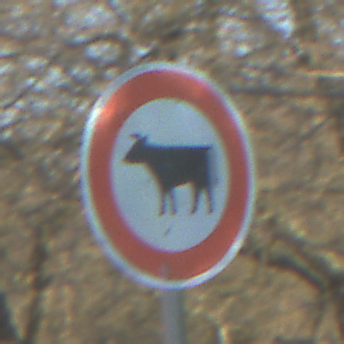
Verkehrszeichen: VerbotViehtrieb
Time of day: MorningAfternoon
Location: Outdoor (Nature)
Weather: Clear
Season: NotSpecified
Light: Natural